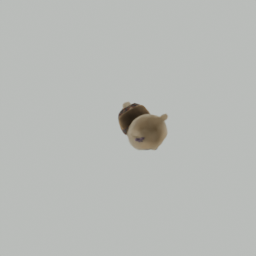
Label: animals